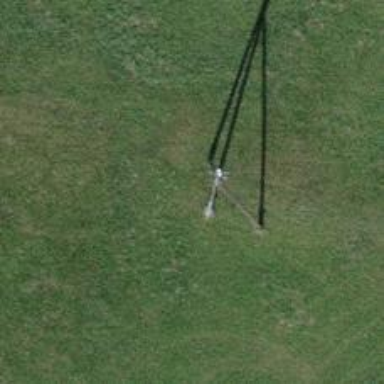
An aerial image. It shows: Power pole.